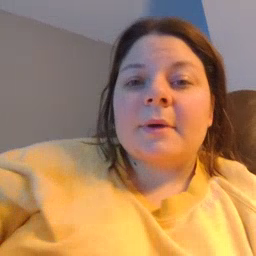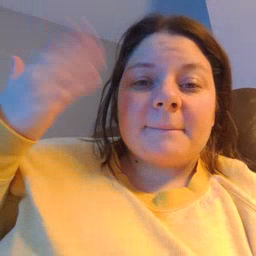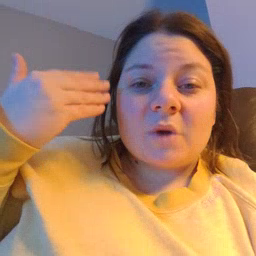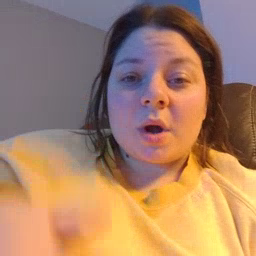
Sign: before